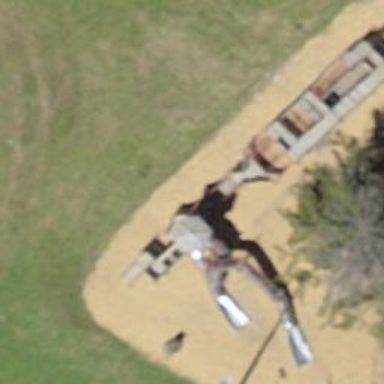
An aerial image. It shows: Playground with playhouse.